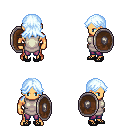
a pixel art fantasy rpg character, male body template, human, tanned skin, white tunic, magenta pants, white cyan loose hair, ghillies, shield, four views (front, back, left, right), 2x2 character sprite sheet, small pixel art, hard edges, no anti-aliasing